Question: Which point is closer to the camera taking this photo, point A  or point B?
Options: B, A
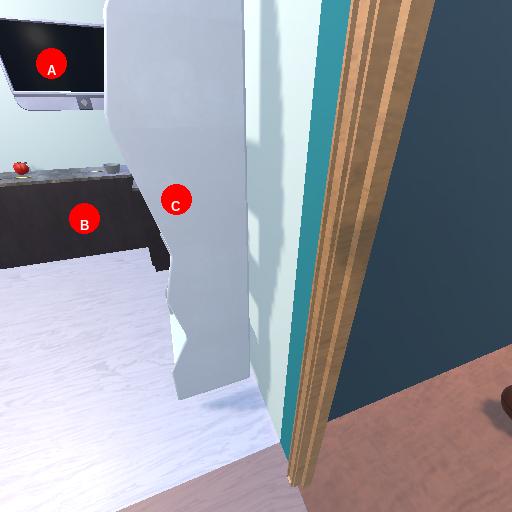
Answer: B